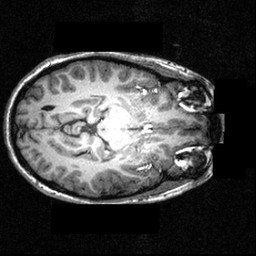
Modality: T1w
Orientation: axial
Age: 21
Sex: female
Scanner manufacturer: siemens
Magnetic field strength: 3.951 T
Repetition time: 1.5 s
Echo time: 0.00335 s